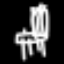
Label: chair